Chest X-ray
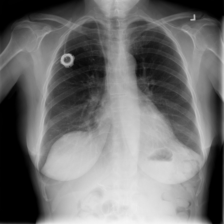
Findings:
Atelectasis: negative
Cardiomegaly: negative
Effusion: negative
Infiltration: positive
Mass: negative
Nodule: negative
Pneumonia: negative
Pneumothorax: negative
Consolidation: negative
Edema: negative
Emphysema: negative
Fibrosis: negative
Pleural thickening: negative
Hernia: negative